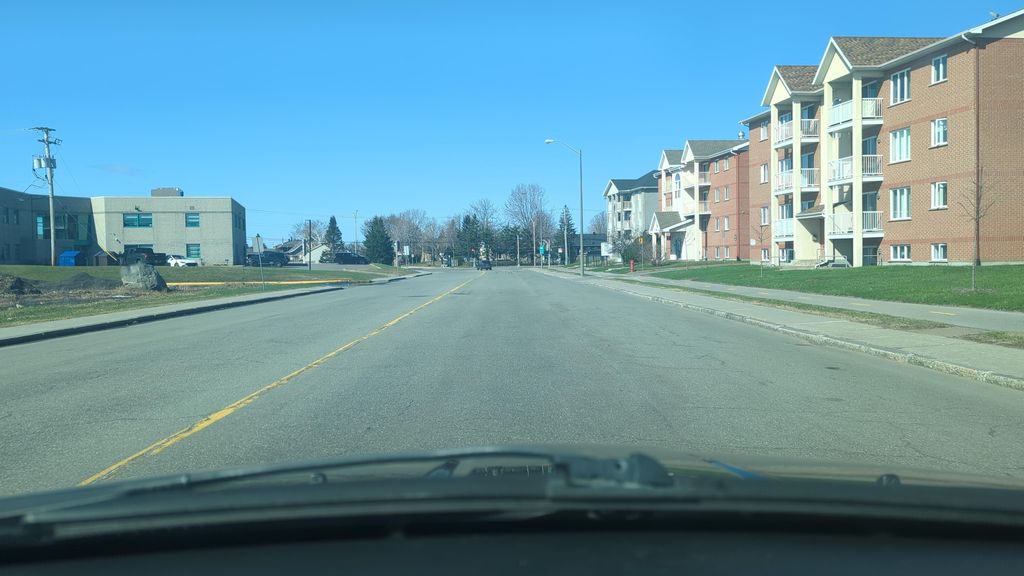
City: quebec_city